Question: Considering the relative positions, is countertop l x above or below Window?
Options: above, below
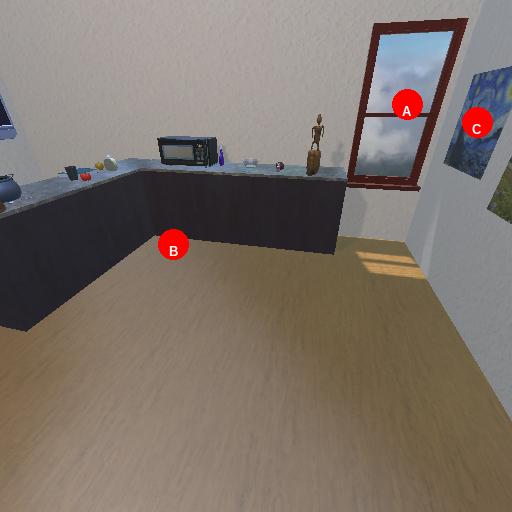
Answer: above